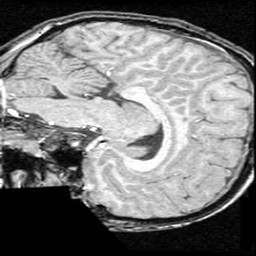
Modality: T1w
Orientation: sagittal
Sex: male
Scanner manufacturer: ge
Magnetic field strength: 1.5 T
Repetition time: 21 s
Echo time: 0.008 s